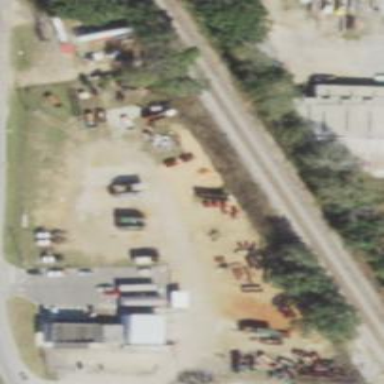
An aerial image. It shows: Recycling center.